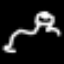
Label: frog